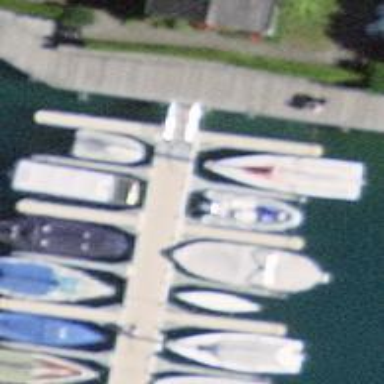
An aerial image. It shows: Man-made pier.